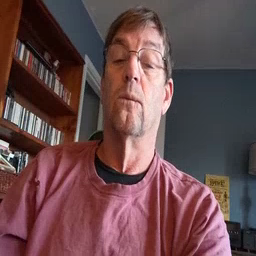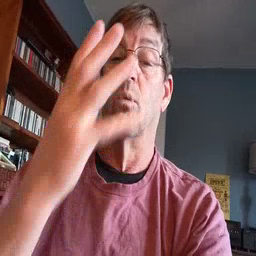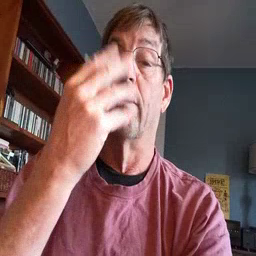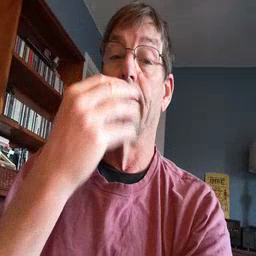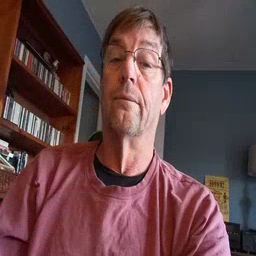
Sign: wolf